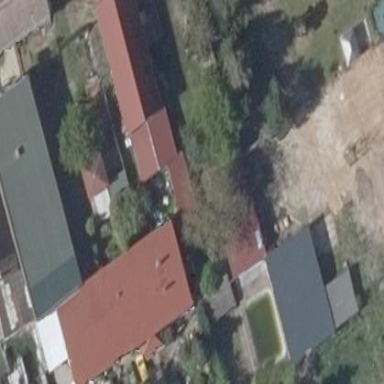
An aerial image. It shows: Building with gabled roof oriented along its length.